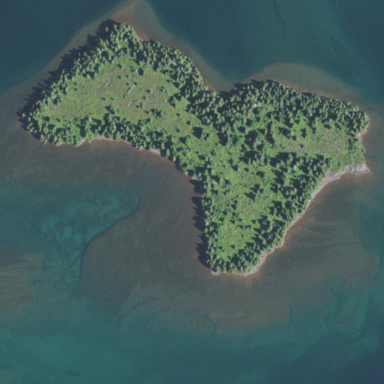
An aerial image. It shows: Islet.